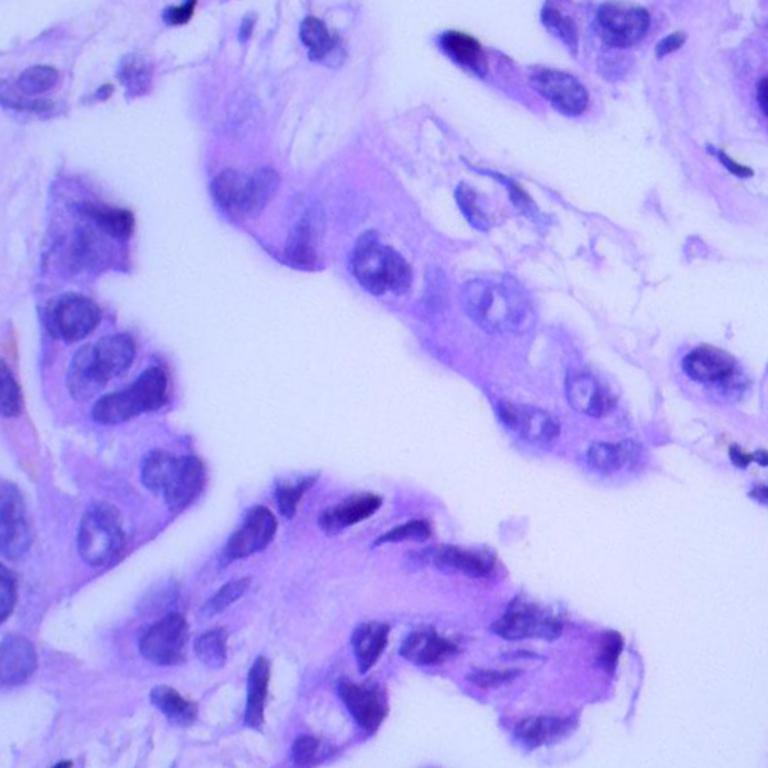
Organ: lung
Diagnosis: adenocarcinomas